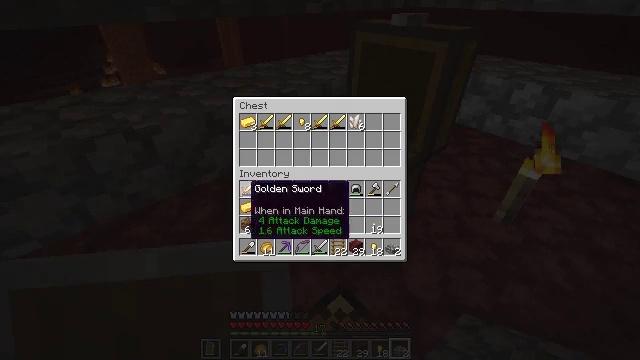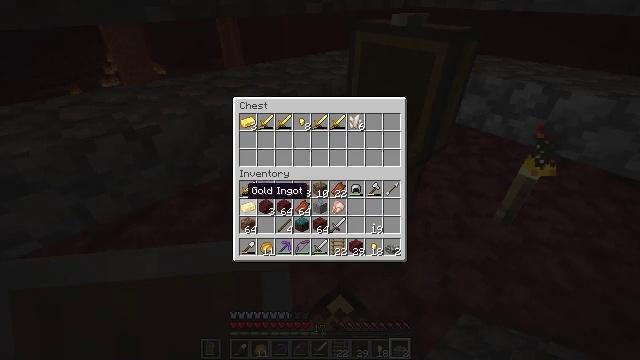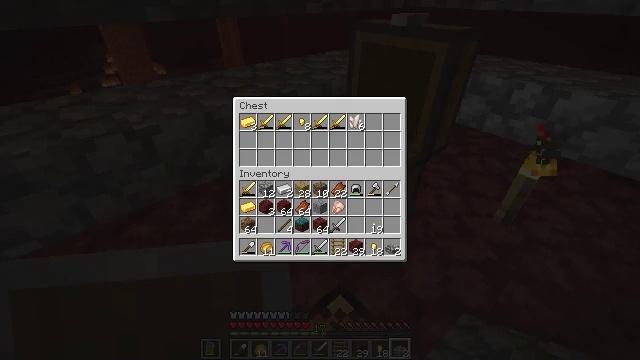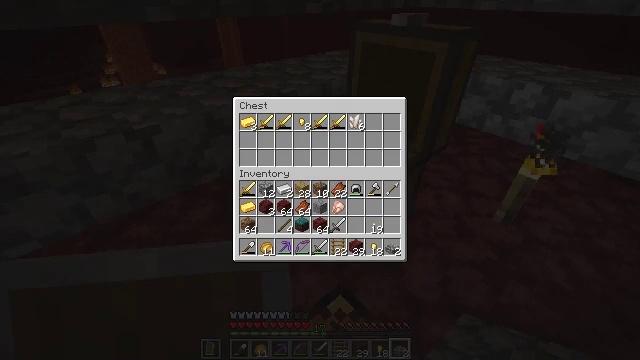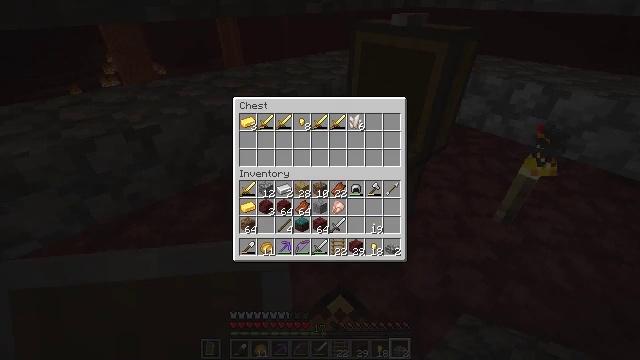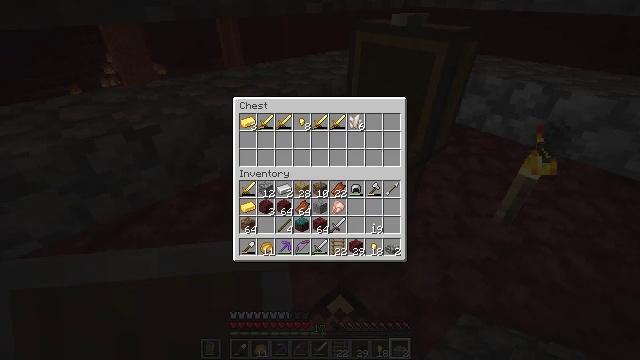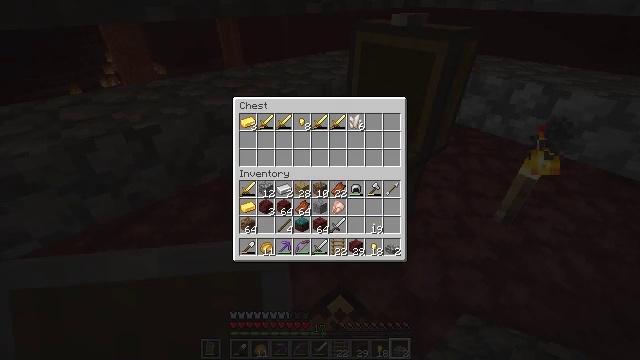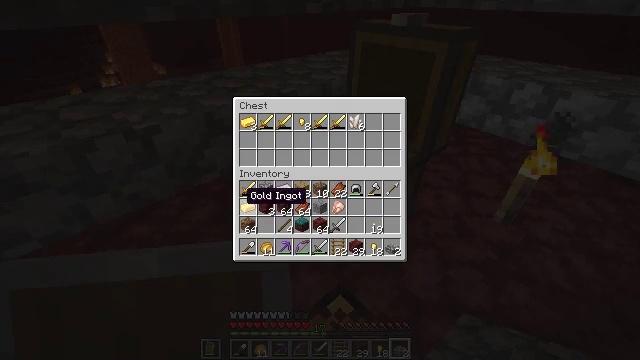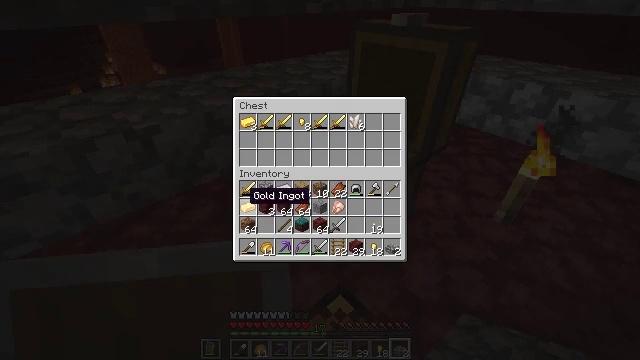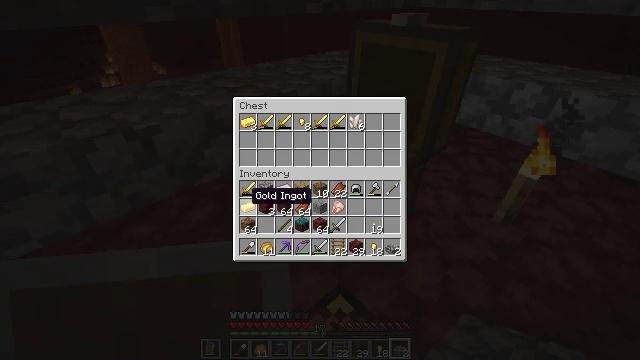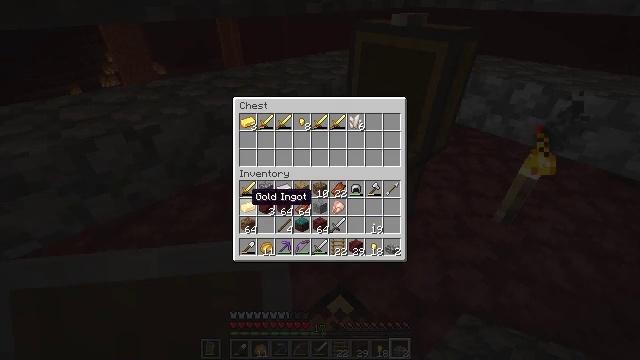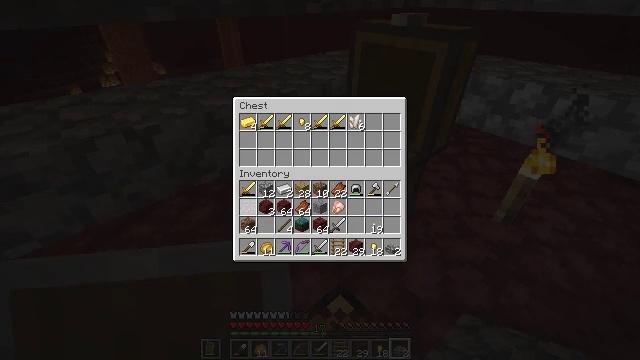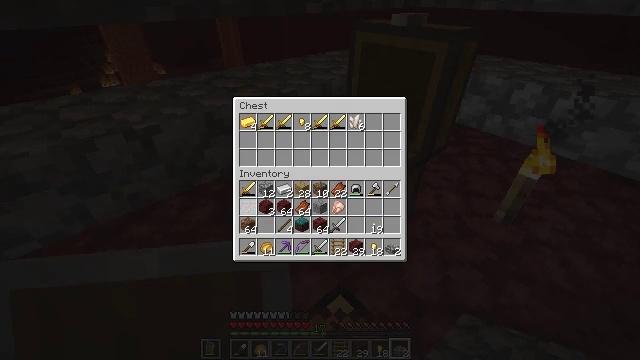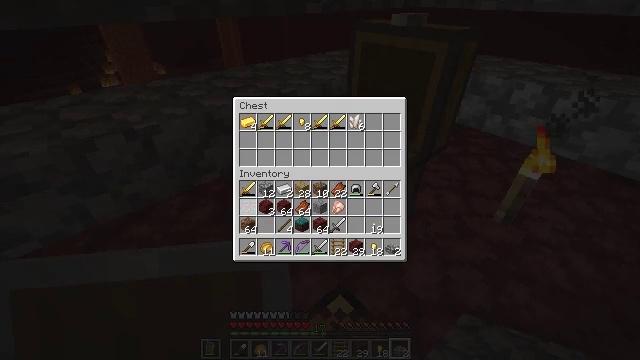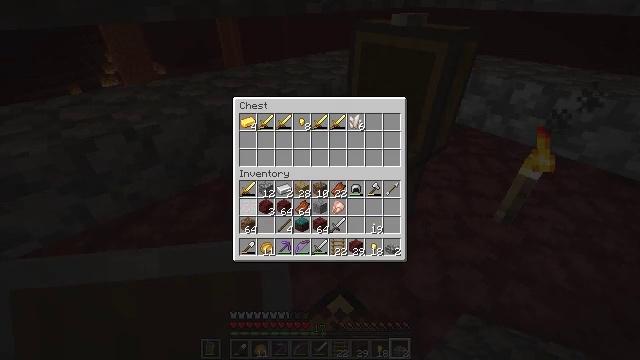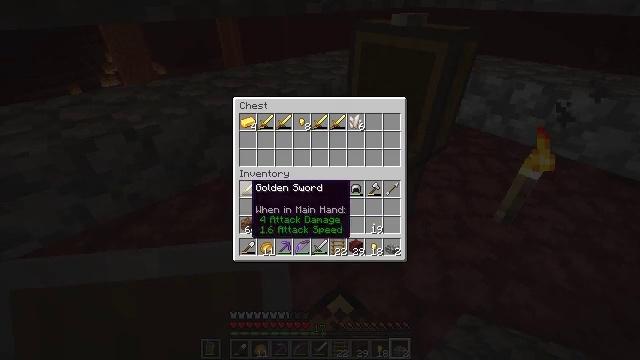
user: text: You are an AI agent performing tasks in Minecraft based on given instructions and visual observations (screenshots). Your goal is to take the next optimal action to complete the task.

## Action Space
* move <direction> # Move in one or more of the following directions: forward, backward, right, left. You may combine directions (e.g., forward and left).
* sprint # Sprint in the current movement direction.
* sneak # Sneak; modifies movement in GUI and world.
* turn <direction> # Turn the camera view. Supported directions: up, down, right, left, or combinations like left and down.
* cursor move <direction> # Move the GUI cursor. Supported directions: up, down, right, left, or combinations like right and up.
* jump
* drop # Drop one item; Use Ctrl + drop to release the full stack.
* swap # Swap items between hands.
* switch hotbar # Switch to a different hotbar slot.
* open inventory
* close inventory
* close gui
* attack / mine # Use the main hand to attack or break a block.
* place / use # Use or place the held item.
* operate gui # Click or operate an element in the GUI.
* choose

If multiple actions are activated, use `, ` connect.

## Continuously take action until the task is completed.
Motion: motion action
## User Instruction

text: Collect cobblestone slabs from your build.
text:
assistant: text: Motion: sneak
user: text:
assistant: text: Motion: sneak
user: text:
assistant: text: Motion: sneak
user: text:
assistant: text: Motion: sneak
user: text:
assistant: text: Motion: sneak
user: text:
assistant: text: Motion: sneak, turn right
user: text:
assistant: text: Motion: sneak
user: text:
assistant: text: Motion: sneak
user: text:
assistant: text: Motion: sneak
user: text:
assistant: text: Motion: sneak
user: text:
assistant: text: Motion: sneak, use / place
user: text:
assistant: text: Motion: sneak, use / place
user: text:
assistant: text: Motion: sneak, use / place
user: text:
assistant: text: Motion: sneak
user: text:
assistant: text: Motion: sneak
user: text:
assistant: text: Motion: sneak
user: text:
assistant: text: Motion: sneak
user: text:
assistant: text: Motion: sneak, use / place
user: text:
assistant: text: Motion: sneak, use / place
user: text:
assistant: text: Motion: sneak, use / place
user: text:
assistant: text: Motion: sneak
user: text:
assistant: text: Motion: sneak, turn right
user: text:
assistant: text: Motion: sneak, turn right
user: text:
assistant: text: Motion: sneak, turn right
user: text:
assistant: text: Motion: sneak
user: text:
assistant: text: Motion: sneak
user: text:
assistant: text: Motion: sneak
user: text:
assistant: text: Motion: sneak
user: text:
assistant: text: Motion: sneak
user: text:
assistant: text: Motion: sneak